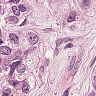
Metastatic tissue present: yes